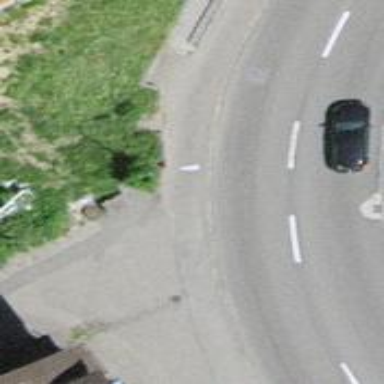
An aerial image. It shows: Raised kerb.